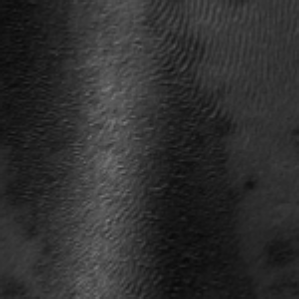
Label: frost